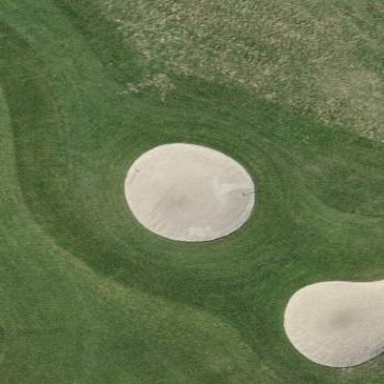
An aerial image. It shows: Bunker on golf course.